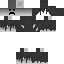
A female skeleton skin with dark skin, wearing brown long hair dressed in a black robe top and black pants, featuring a closed mouth.